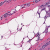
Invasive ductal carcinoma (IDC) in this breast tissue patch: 0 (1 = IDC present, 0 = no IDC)